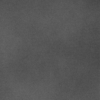
Label: dusty